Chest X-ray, PA view. Patient: 54 years old, sex M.
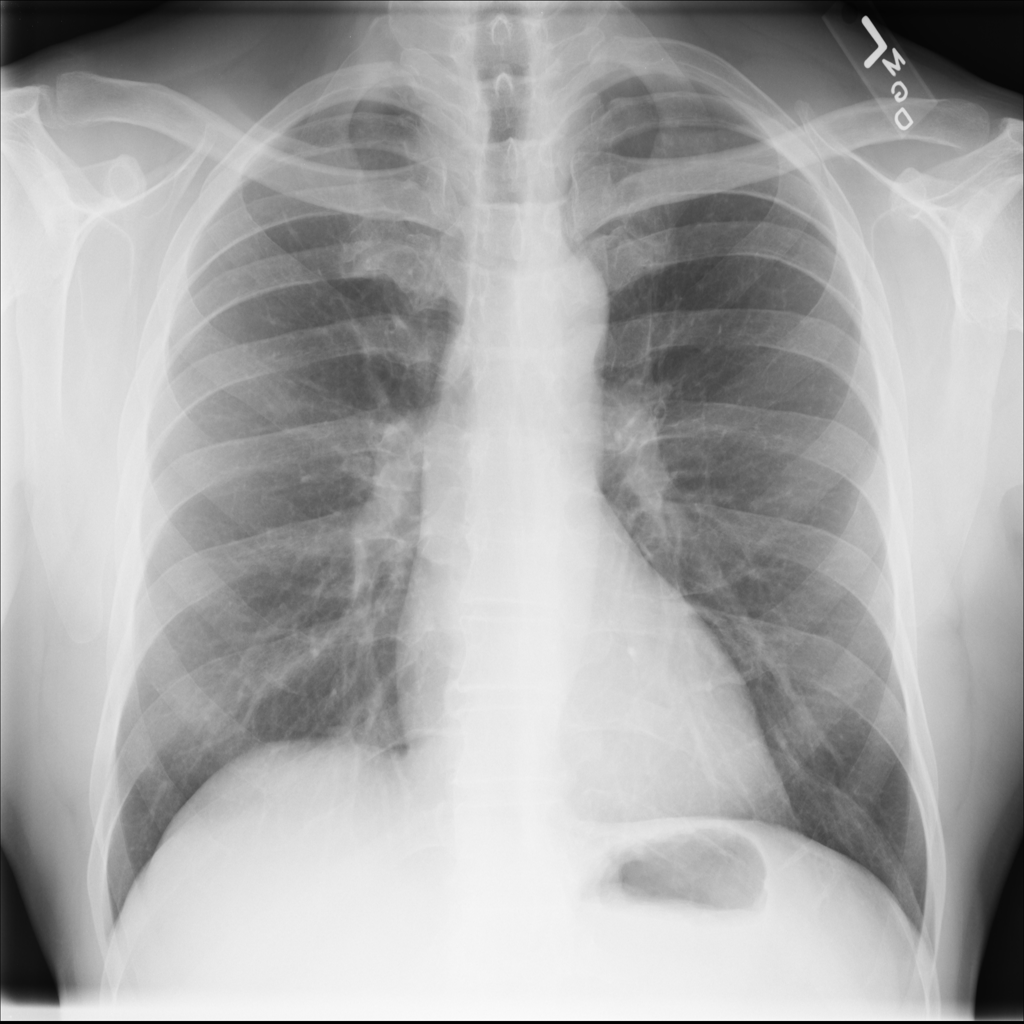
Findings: No Finding